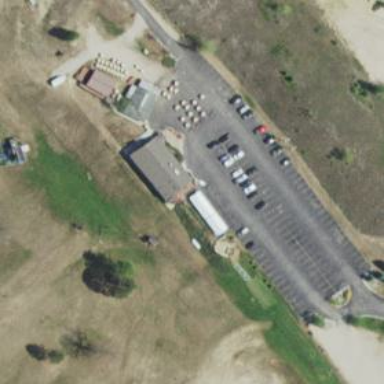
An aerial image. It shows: Parking area with surface.